Question: I'am trying to code an accordion menu in WPF (viusual studio 2010,Target Framework:.Net Framework 4 client Profile)
I have this error,since I added the references :
System.Windows.wontrols.Layout.Toolkit.dll
WPFToolkit.extended.dll

this is what I mentionned in the xaml reference:
'''
<Window x:Class="GMAO.MainWindow"
xmlns="http://schemas.microsoft.com/winfx/2006/xaml/presentation"
xmlns:x="http://schemas.microsoft.com/winfx/2006/xaml"
xmlns:System_Windows_Controls="clr-namespace:System.Windows.Controls;assembly=System.Windows.Controls.Layout.Toolkit"
Title="GMAO" Height="572" Width="672" Icon="/GMAO;component/images/Mastercom1.png" Background="#9DB9EB" Loaded="Window_Loaded_1">
'''
thanks for help
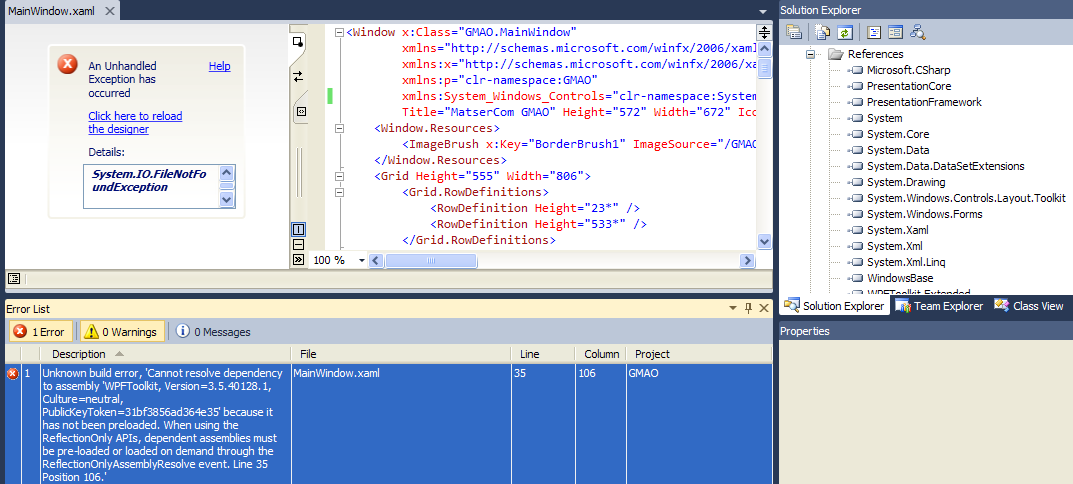
Answer: I think that you have to download and add the reference WPFToolkit.dll <URL>
That is what the error points to.
It is probably already installed - just make sure that you add it as reference alongside the extended - <URL>